Question: When I try to compile the solution I got this error:
'''
Error CS1902: Invalid debug option '+'. Valid options are 'full' or 'pdbonly' (CS1902) (TAG)
'''
See the error from IDE:

More about this error:
'''
MonoDoc exited with a exit code = 1.
'''
End I don't know if this another error is related, when I run 'monodoc':
'''
$ monodoc
grep: /etc/gre.d/*.conf: Arquivo ou diretorio nao encontrado (file or directory not found)
Unhandled Exception:
System.TypeLoadException: Could not load type 'Monodoc.EditMerger' from assembly 'monodoc, Version=1.0.0.0, Culture=neutral, PublicKeyToken=0738eb9f132ed756'.
[ERROR] FATAL UNHANDLED EXCEPTION: System.TypeLoadException: Could not load type 'Monodoc.EditMerger' from assembly 'monodoc, Version=1.0.0.0, Culture=neutral, PublicKeyToken=0738eb9f132ed756'.
'''
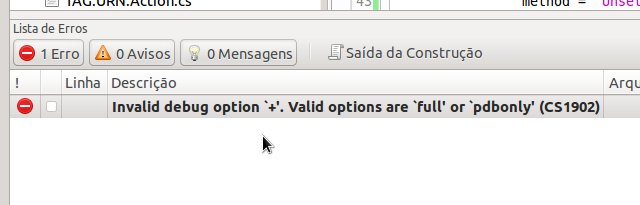
Answer: Seems it's well-known problem. If you are using your custom Makefile for compilation just remove "+" key from it. Like here:
<URL>
This is affected only for compilation debug version, so you can change target from "Debug|x86" to "Release|x86" (at least it helps for me).